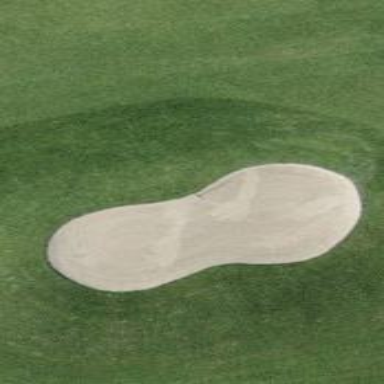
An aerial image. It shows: Golf bunker filled with sandy terrain.